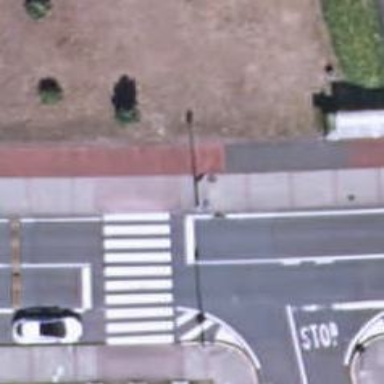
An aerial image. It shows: Bus stop with platform for public transport.